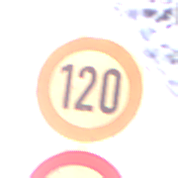
Verkehrszeichen: Geschwindigkeit120
Zusatzzeichen unten: UeberholverbotKraftfahrzeuge
Umgebung: Outdoor, Urban
Tageszeit: Night
Wetter: Overcast
Licht: Artificial
Jahreszeit: Winter
Kontrast: MediumContrast